Question: I created a "lib" folder in my project

Then, I added a jar file to this folder
Now I want to call him in the project, I did this with the following code, In my system right.
'''
<dependency>
<groupId>com.lightstreamer</groupId>
<artifactId>ls-client</artifactId>
<version>2.5.2</version>
<scope>system</scope>
<systemPath>${project.basedir}/lib/ls-client.jar</systemPath>
</dependency>
'''
But when I transfer the program to the Linux server
There's an error saying that it can not read jarFile
I think I do not enter and !!!
Can anyone help me?
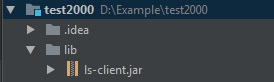
Answer: Download the "", extract it and copy the ls-client.jar to somewhere else, for example, c drive. Issue following command :
'''
mvn install:install-file -Dfile=c:\test2000\lib\ls-client.jar -DgroupId=com.lightstreamer
-DartifactId=ls-client -Dversion=2.5.2 -Dpackaging=jar
'''
'''
<dependency>
<groupId>com.lightstreamer</groupId>
<artifactId>ls-client</artifactId>
<version>2.5.2</version>
</dependency>
'''